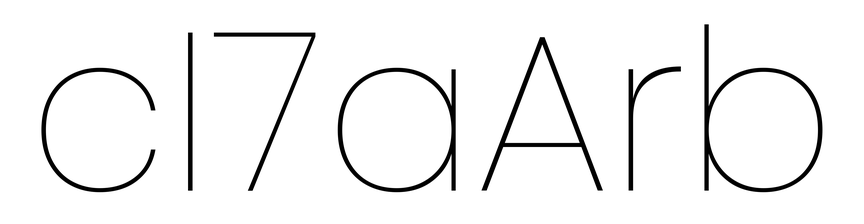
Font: Poppins-Thin